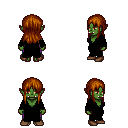
a pixel art fantasy rpg character, female body template, orc, green skin, black robe, magenta pants, brunette unkempt hairstyle, brown shoes, four views (front, back, left, right), 2x2 character sprite sheet, small pixel art, hard edges, no anti-aliasing